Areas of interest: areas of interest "Educational"
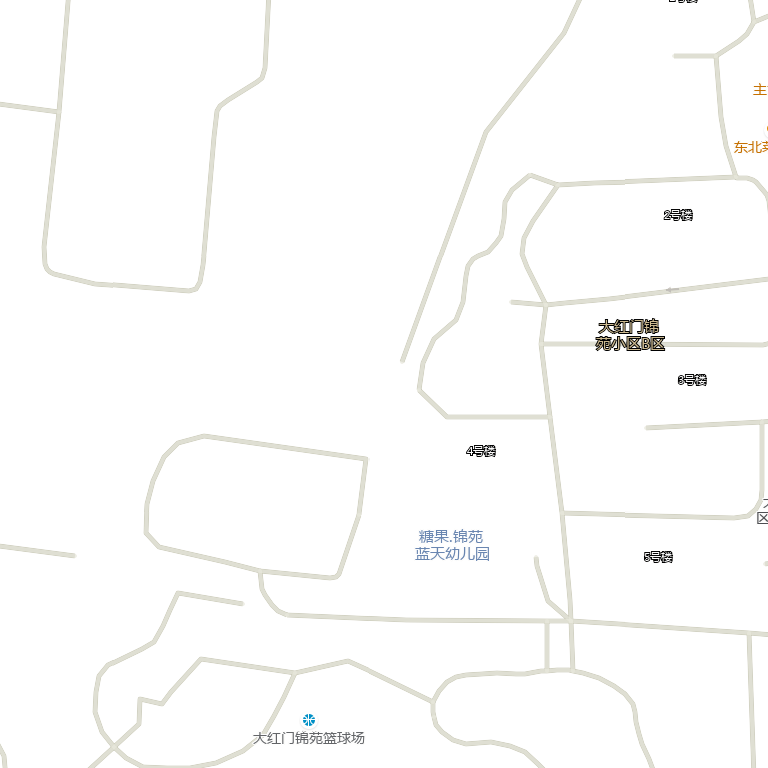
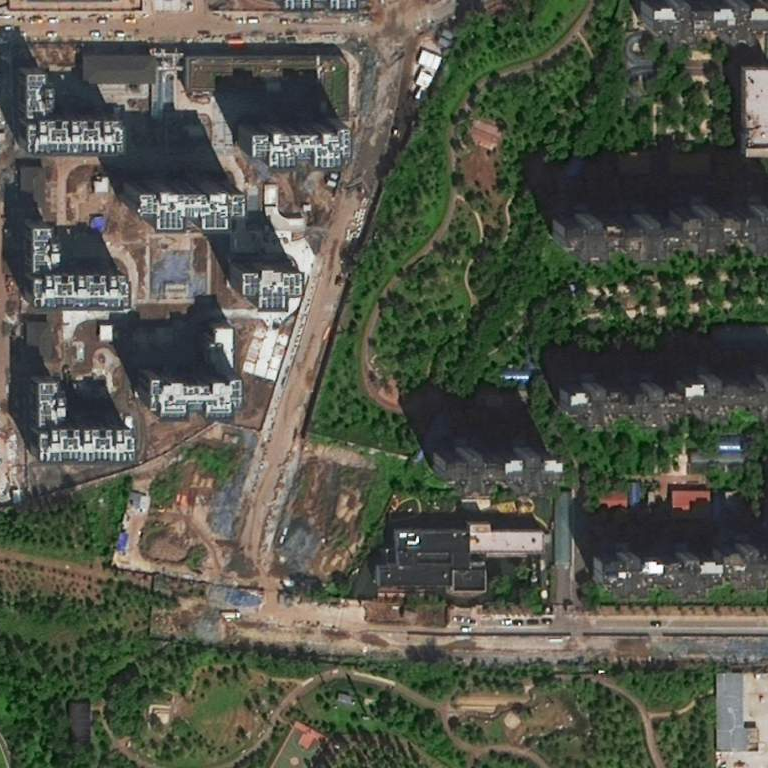